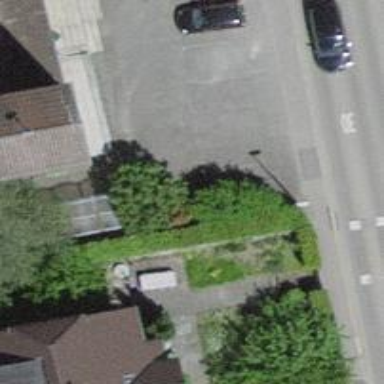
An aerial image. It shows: Bicycle parking facility.